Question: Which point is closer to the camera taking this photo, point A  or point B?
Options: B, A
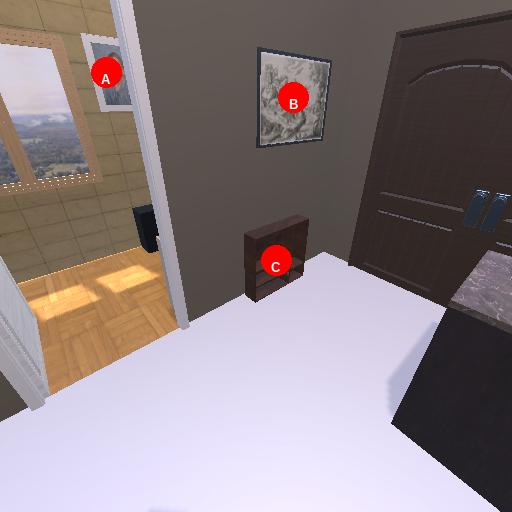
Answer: B